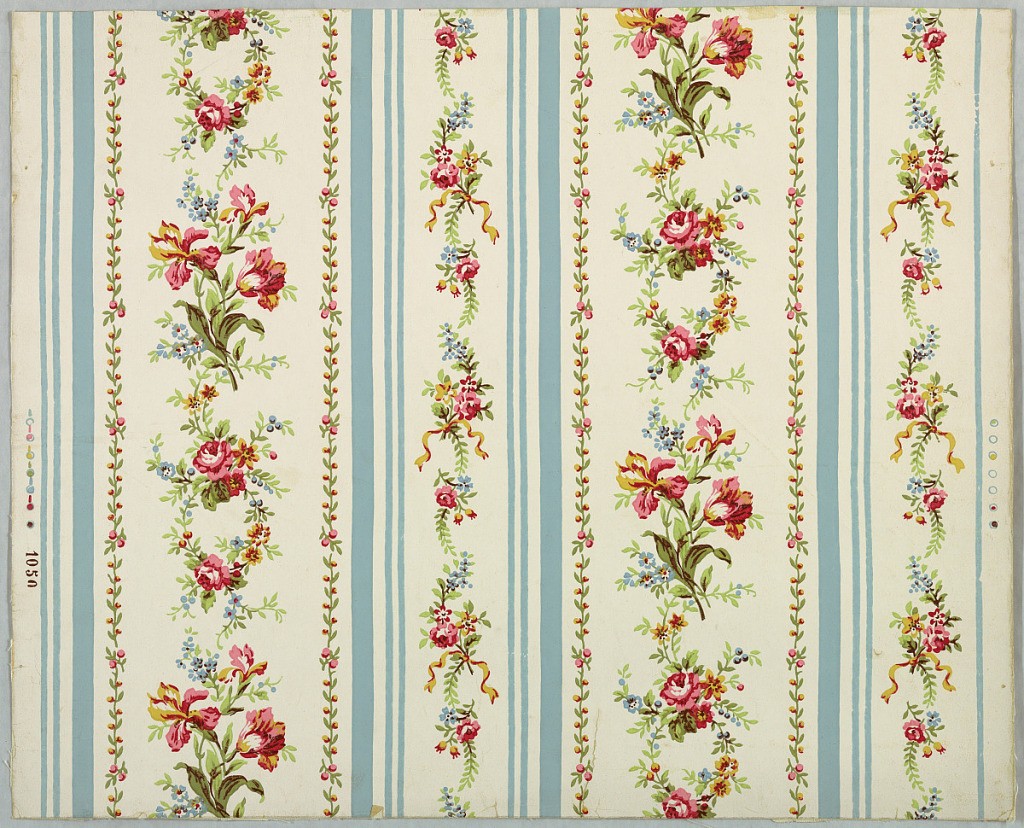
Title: Sidewall
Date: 1905–15
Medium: Machine-printed
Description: Vertical rectangle. Floral designs in four vertical bands, alternatively broad and narrow, separated by light blue stripes. Printed in colors on white ground.